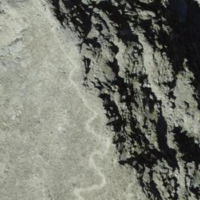
EUNIS habitat code: 48
Species observed at this site:
Prunella collaris
Ranunculus glacialis